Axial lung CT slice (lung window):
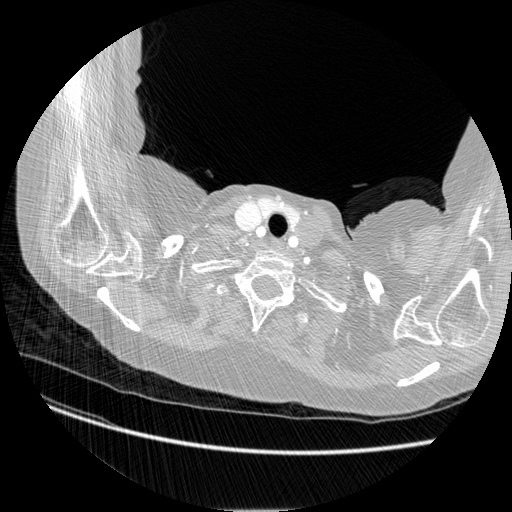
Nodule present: no